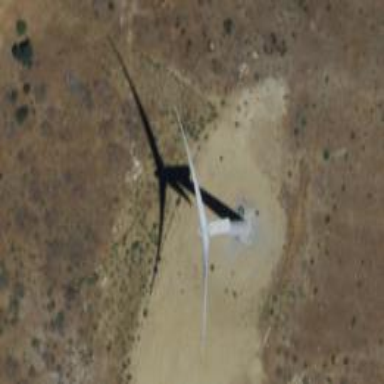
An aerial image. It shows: Wind turbine generator that utilizes wind as its source for generating electricity. It is of the horizontal axis type.